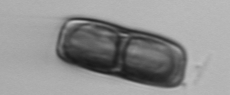
Label: Ephemera